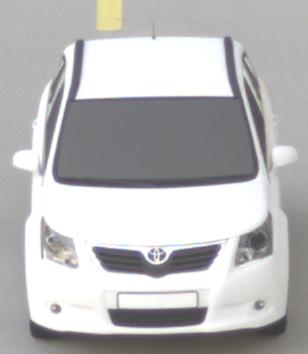
Make: Toyota
Model: Avensis 1.6
Detailed model: Avensis (T27) Notch Back
Model produced from: 2009/01
Model produced until: 2010/08
Doors: 4
Color: white
Road condition: dry road
Daytime: sunrise or sunset
Contrast: medium contrast